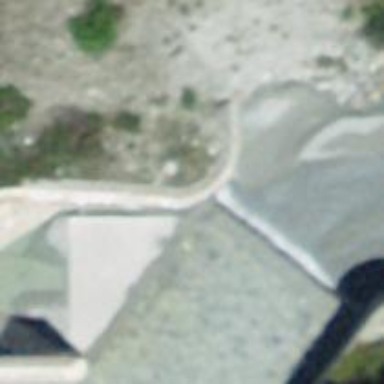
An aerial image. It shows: Retaining wall.